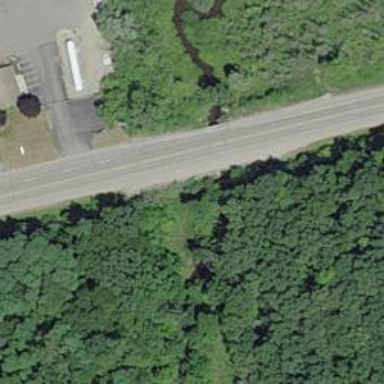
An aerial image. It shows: Culvert tunnel.